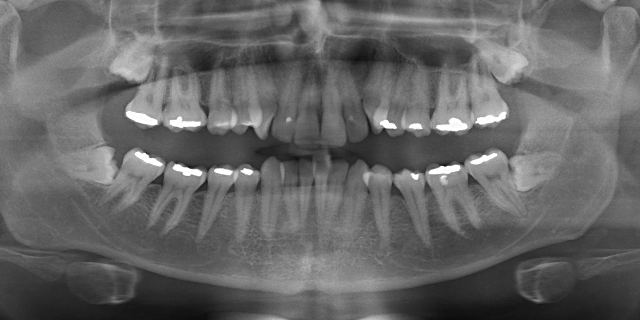
adult